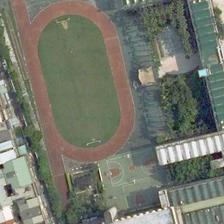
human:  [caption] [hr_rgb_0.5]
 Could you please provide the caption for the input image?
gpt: many buildings and some green trees are around a playground with a basketball field next to it .

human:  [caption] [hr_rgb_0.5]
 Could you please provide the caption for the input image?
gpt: a playground with a basketball field next to it is surrounded by some trees and many buildings .

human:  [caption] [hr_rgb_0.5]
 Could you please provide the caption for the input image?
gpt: the scenery here is pleasant, the buildings are orderly and the playground is closely next to the building .

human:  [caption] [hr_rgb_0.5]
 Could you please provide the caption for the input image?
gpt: a playground with a basketball field next to it is surrounded by some buildings and plants .

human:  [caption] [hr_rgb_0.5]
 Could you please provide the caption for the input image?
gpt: a playground with a basketball field next to it is surrounded by some buildings and plants .